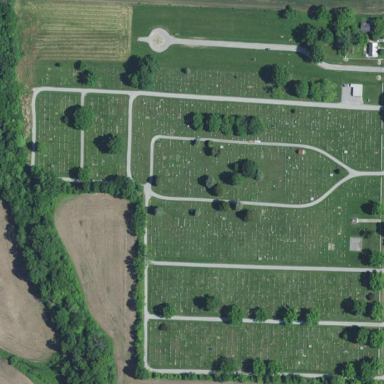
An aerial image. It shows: Cemetery.